Question: I have this select box:
'''
<div id="opcionesdiv"><div id="o1">
Filtrar por Ciudad
<select name="ciudad" id="ciudad">
<option value="MEDELLIN">Medellin</option>
<option value="MANIZALES">Manizales</option>
</select>
<br><input name="select_comprobar" id="select_comprobar" type="button" value="Comprobar"/>
</div></div>
'''
I have a function like this:
'''
$("#select_comprobar").on('click', function(event) {
tacuba = $("#ciudad option:selected").val();
if (event.originalEvent === undefined) {
ca = "2";
} else {
ca = "3";
}
var page = "1";
dan = "g";
deb = tacuba;
loadData(page, dan, deb);
return false;
});
'''
the previos code works fine loadData() make some ajax call.
But I have another function like this:
'''
$('#container .pagination li.active').live('click', function(e) {
var page = $(this).attr('p');
if (ca == "3") {
dan = "g";
loadData(page, dan, deb);
} else {
loadData(page);
}
return false;
});
'''
If a make a click on the "select_comprobar" button and call the second function works only once and then Im getting this (the list appears below and I can't use it):

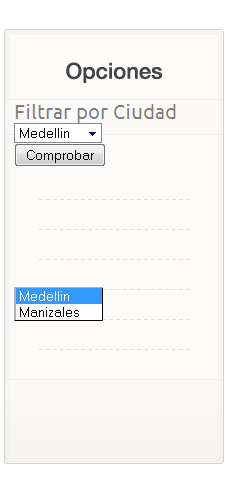
Answer: 'jQuery.live' is deprecated and has been replaced with 'on' in jquery 1.9.
try replacing
'''
$('#container .pagination li.active').live('click', function(e) {
'''
with
'''
$(document).on('click', '#container .pagination li.active', function(e) {
'''
Also, check if '#container .pagination' have '.active' '<li>' after the AJAX request is done.